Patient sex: M
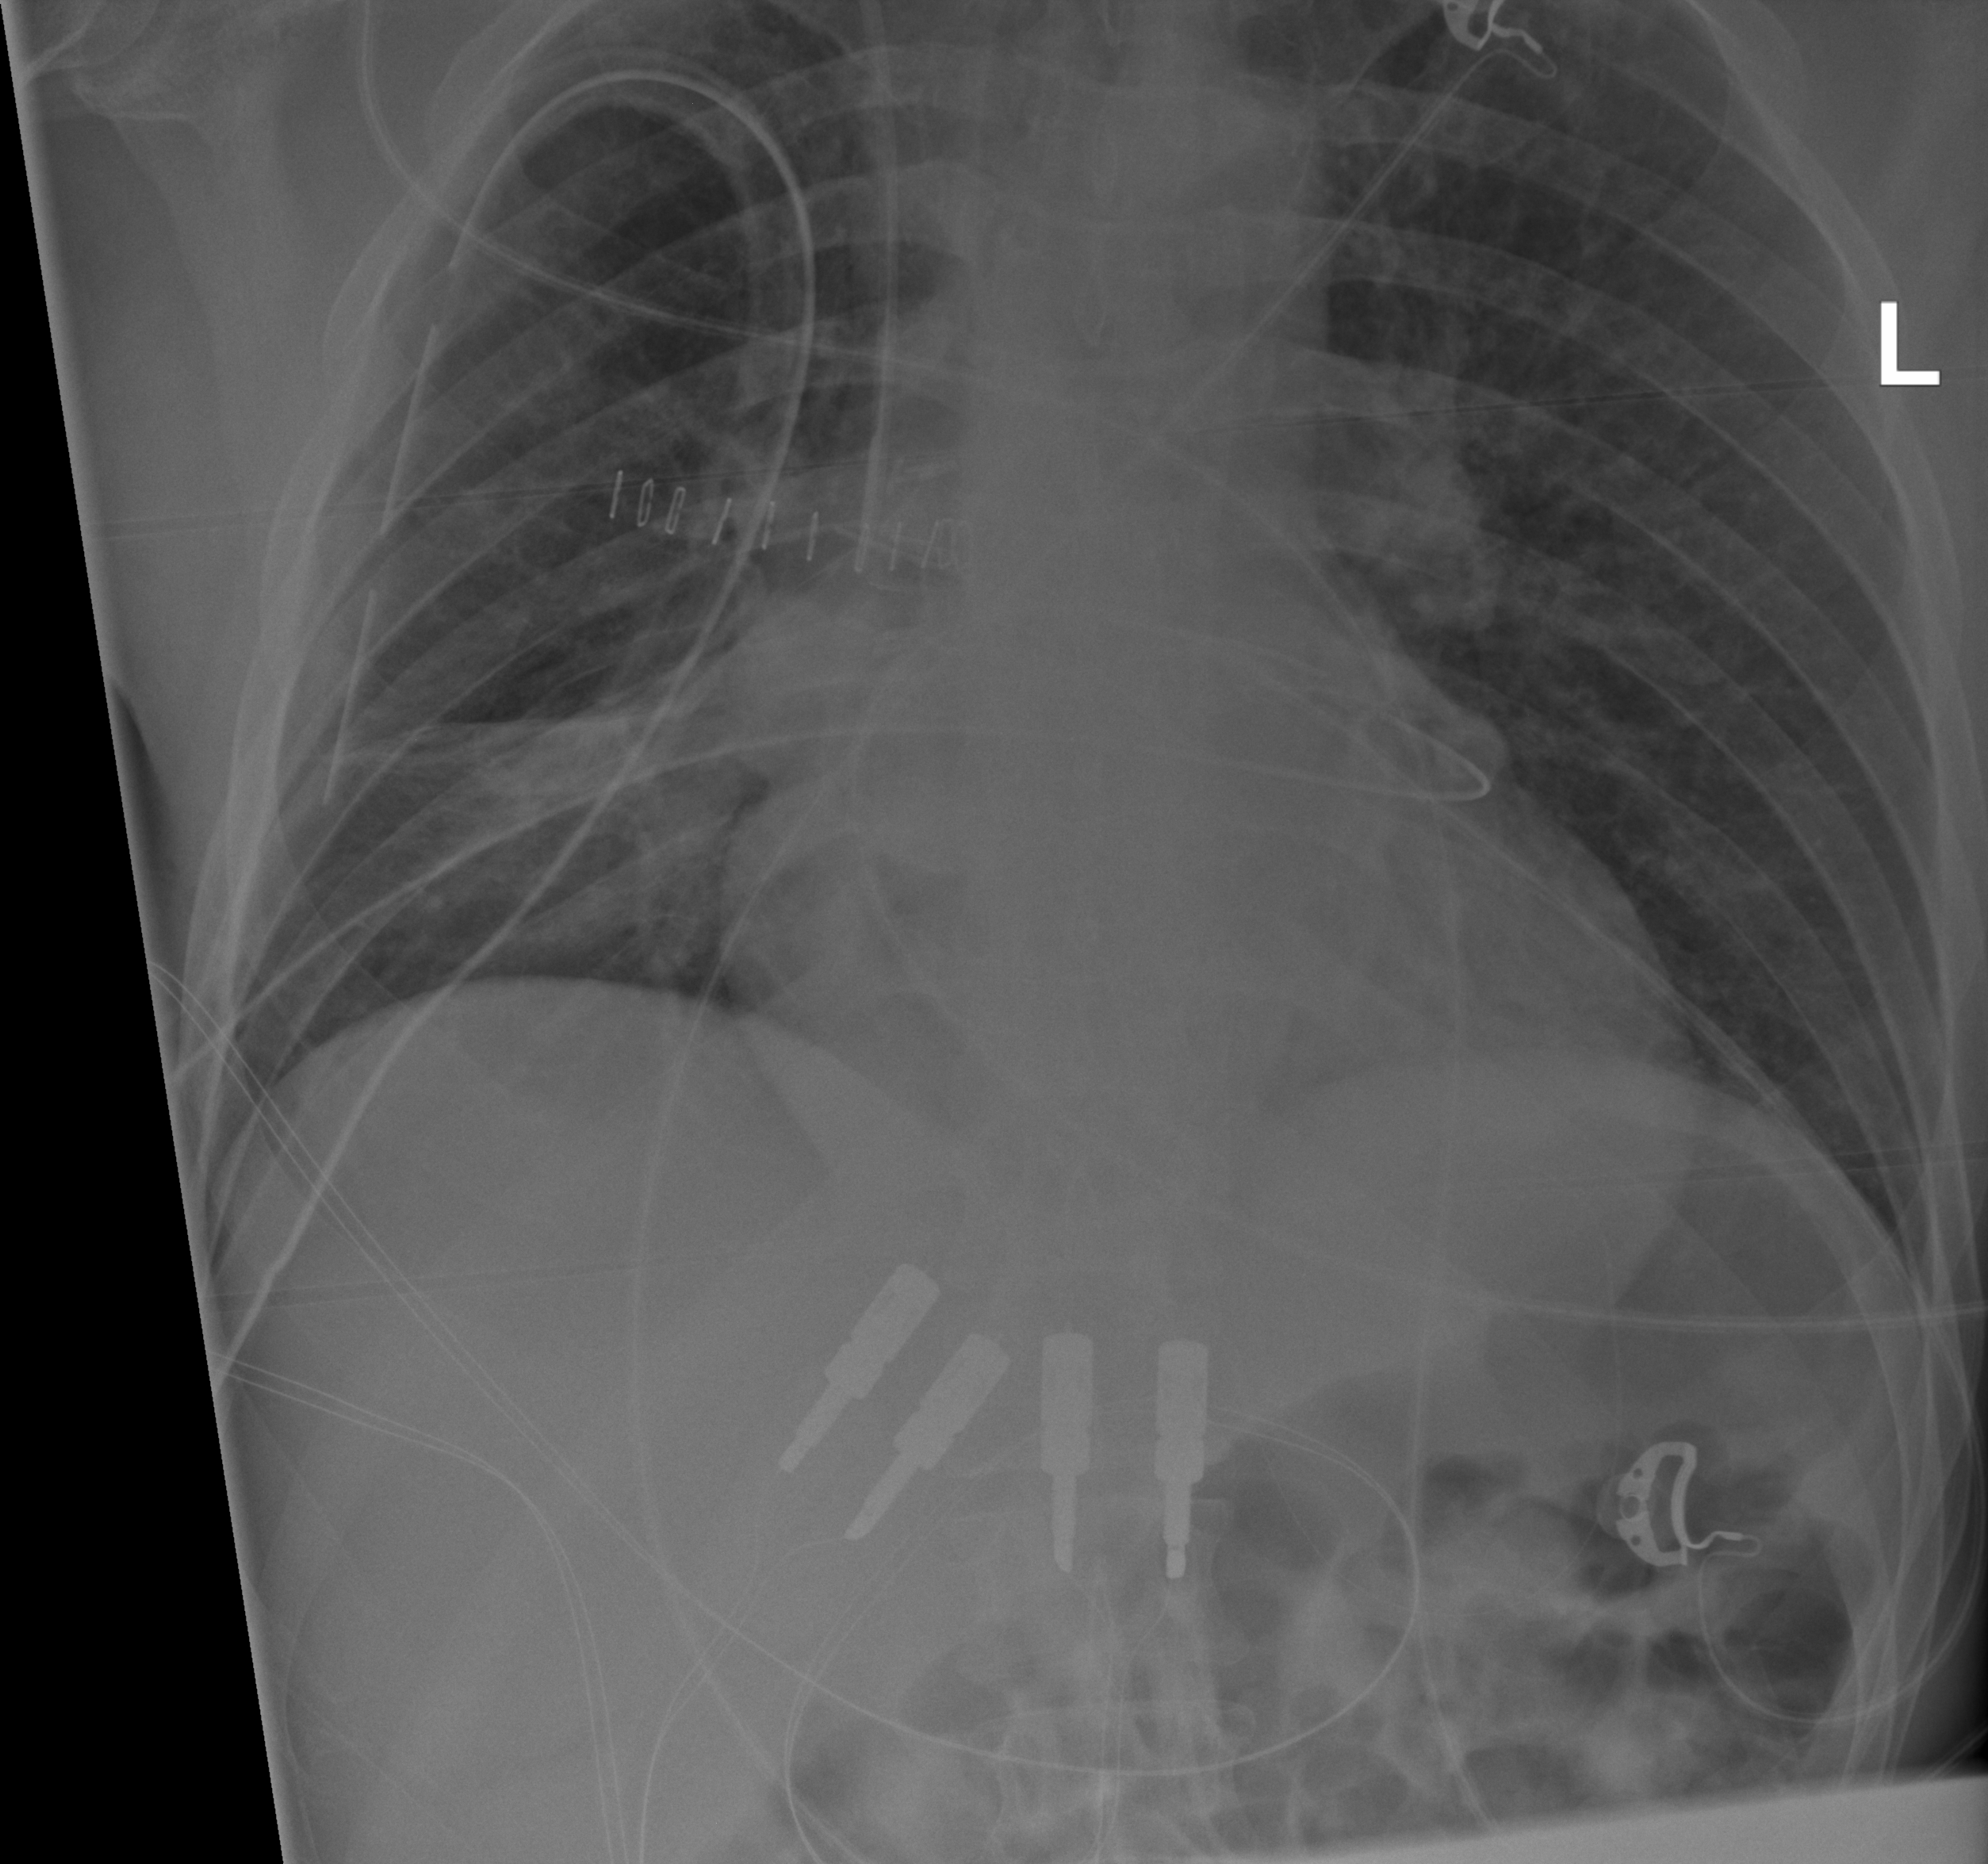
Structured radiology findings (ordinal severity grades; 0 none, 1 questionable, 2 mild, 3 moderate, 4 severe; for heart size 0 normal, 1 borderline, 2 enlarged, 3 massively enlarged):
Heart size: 0
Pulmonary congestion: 0
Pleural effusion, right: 0
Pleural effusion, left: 0
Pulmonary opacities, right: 0
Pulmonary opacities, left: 0
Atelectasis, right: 2
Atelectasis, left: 0